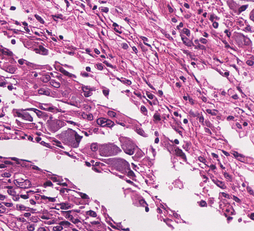
Tumor epithelial tissue: yes
Tumor-associated stroma tissue: yes
Normal tissue: no